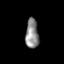
Tissue: prostate
Cell type: Fibroblasts
Senescence score: 0.6872
Nuclear area (px): 379
Mean DAPI intensity: 139.475